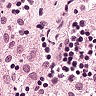
Metastatic tissue present: no